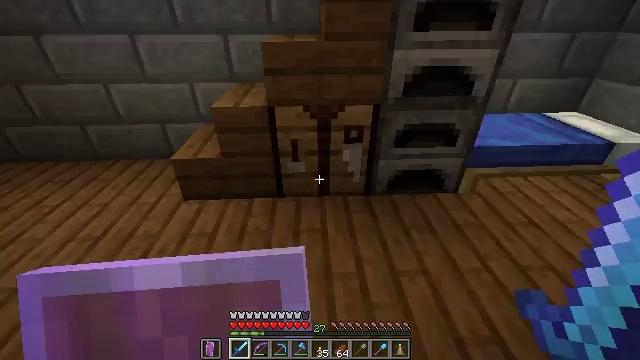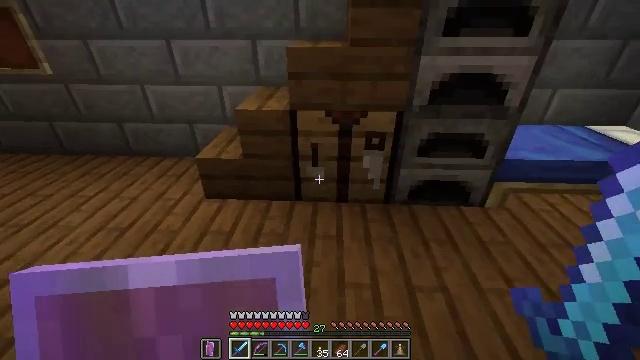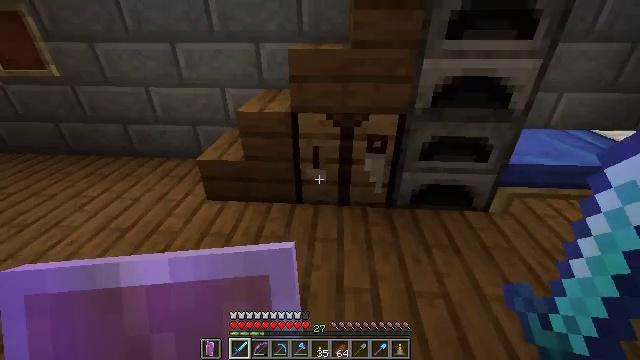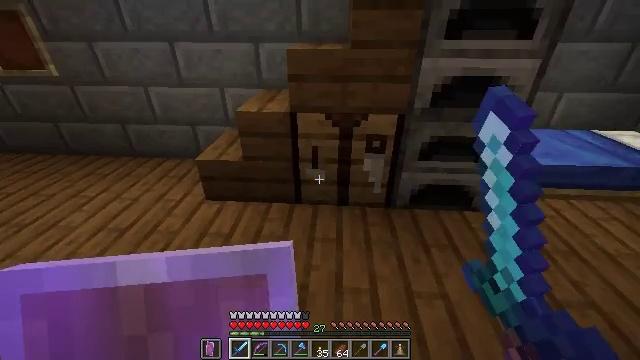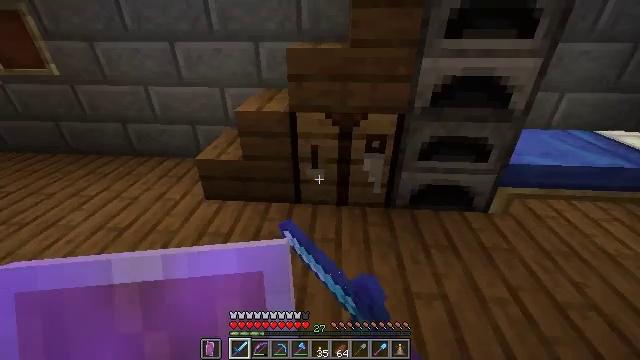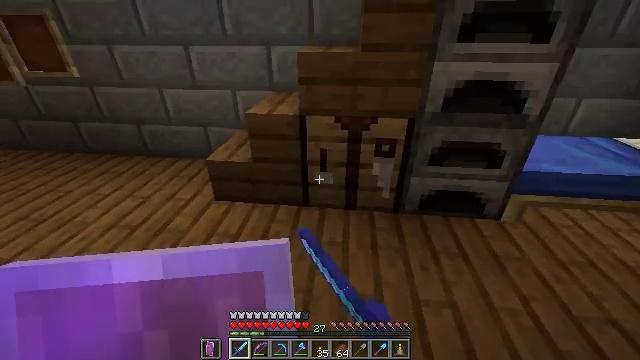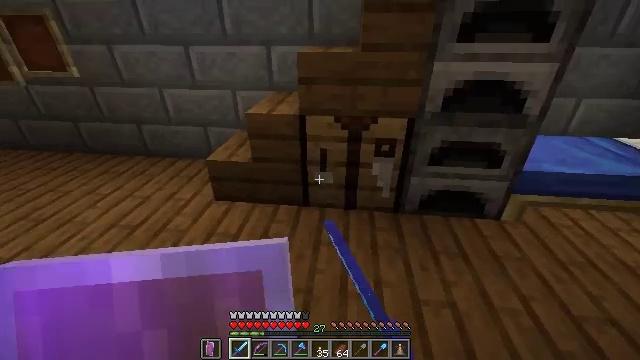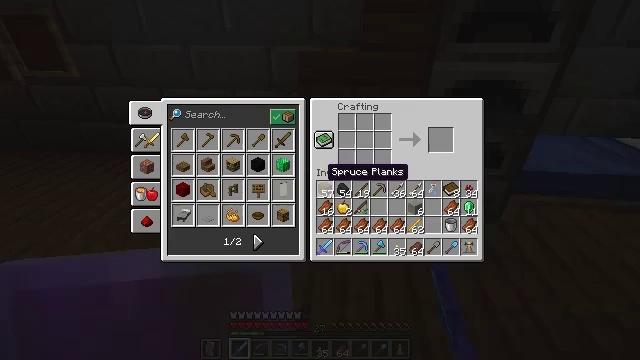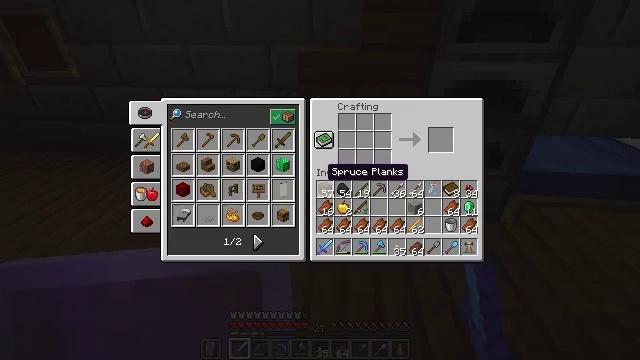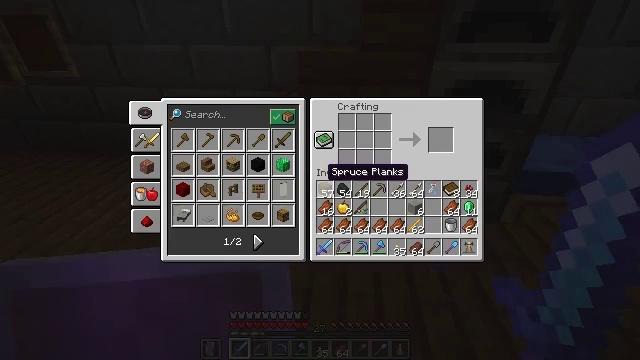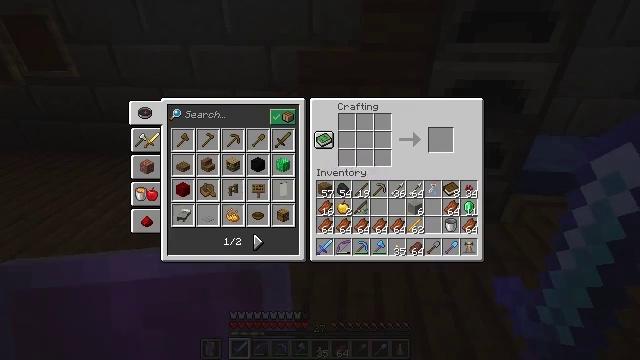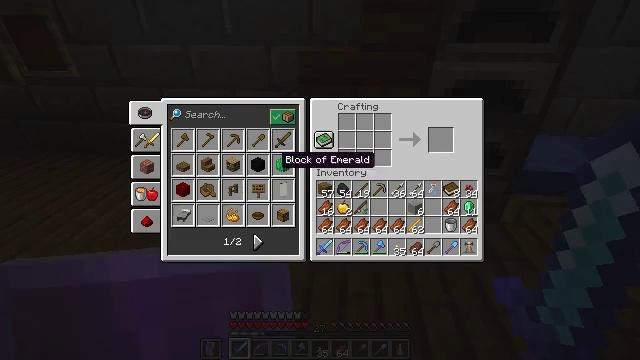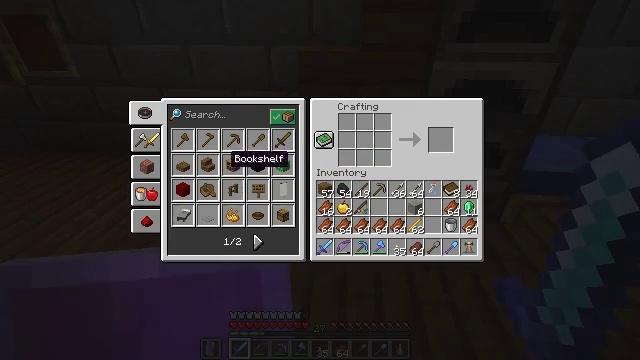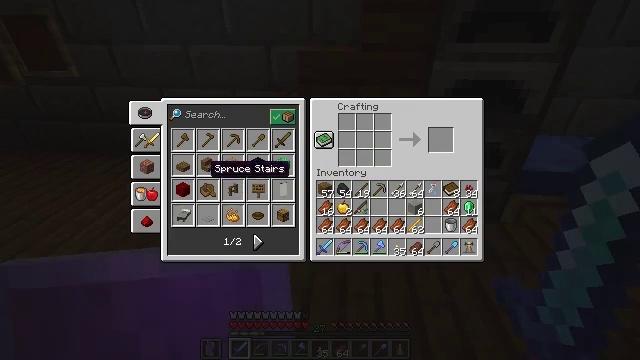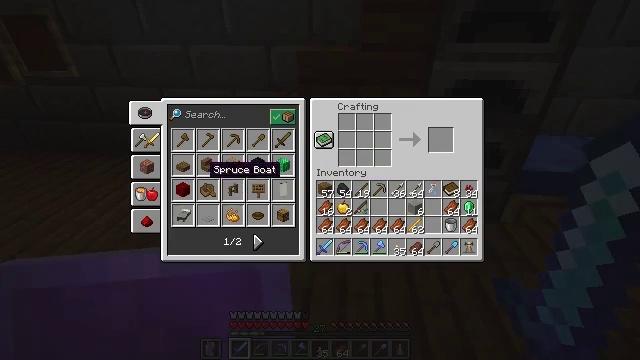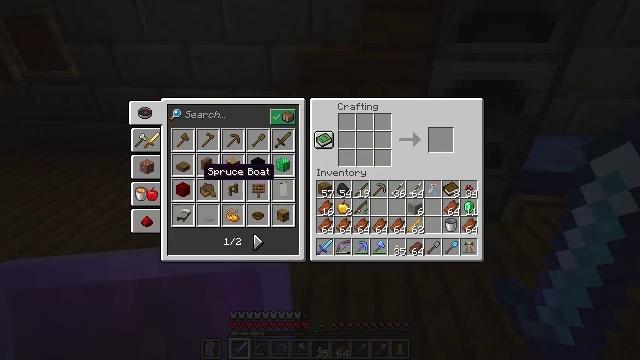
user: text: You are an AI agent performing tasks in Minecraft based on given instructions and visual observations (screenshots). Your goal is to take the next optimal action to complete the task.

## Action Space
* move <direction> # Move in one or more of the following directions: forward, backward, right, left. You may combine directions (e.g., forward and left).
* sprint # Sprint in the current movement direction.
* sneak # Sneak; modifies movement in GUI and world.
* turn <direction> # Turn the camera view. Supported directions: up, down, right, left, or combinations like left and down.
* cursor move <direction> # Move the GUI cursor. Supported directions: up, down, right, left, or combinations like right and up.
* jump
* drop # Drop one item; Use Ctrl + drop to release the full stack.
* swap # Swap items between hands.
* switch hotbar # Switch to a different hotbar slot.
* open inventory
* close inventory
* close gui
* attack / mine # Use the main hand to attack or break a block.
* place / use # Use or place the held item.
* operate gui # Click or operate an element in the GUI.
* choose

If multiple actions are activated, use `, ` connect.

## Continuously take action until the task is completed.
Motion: motion action
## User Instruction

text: Create a light gray bed using the necessary materials.
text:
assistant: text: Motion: turn left and up
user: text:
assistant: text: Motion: turn left, use / place
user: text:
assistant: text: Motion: use / place
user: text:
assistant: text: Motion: use / place
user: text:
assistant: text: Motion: turn left
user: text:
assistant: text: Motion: no_op
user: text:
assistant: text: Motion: open gui
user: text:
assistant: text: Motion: no_op
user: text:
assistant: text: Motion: no_op
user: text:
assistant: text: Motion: no_op
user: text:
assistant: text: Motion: cursor move left and up
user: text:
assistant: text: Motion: cursor move left
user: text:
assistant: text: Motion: cursor move left and down
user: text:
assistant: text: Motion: no_op
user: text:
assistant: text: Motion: no_op
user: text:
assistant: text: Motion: cursor move left
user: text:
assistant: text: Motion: cursor move left
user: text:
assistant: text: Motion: no_op
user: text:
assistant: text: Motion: operate gui
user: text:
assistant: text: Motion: operate gui
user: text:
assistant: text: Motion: no_op
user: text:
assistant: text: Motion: no_op
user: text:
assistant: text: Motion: no_op
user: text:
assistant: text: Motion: cursor move right and down
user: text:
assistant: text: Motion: cursor move left
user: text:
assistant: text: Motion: no_op
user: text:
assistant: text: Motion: cursor move right and up
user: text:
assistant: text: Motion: sneak, cursor move right
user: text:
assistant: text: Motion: sneak, cursor move down
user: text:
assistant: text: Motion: sneak, cursor move right